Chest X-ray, PA view. Patient: 61 years old, sex M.
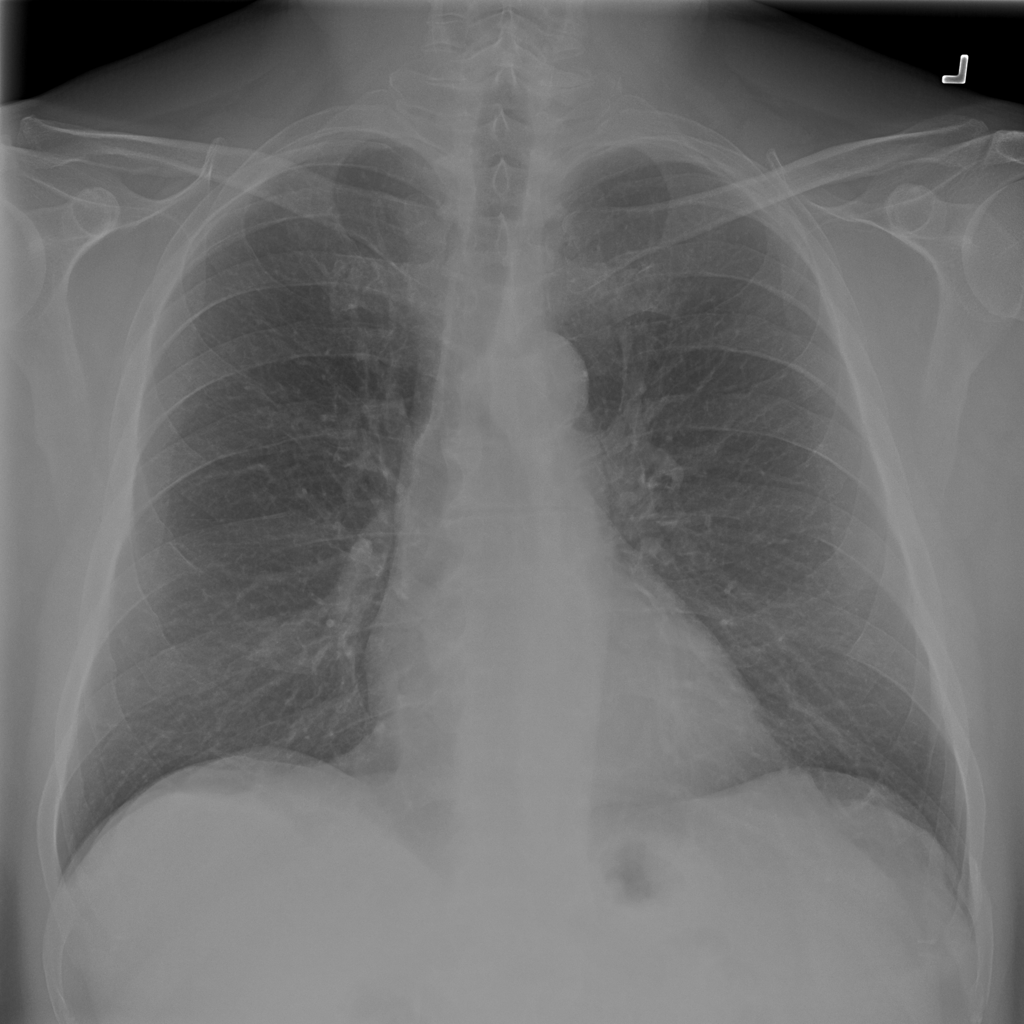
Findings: No Finding